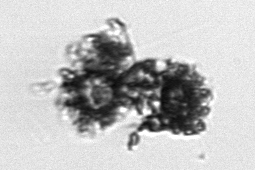
Label: Thalassiosira_TAG_external_detritus